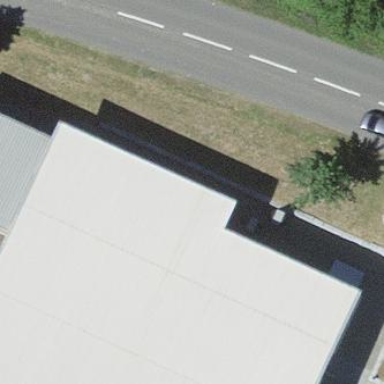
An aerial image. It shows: Industrial building.